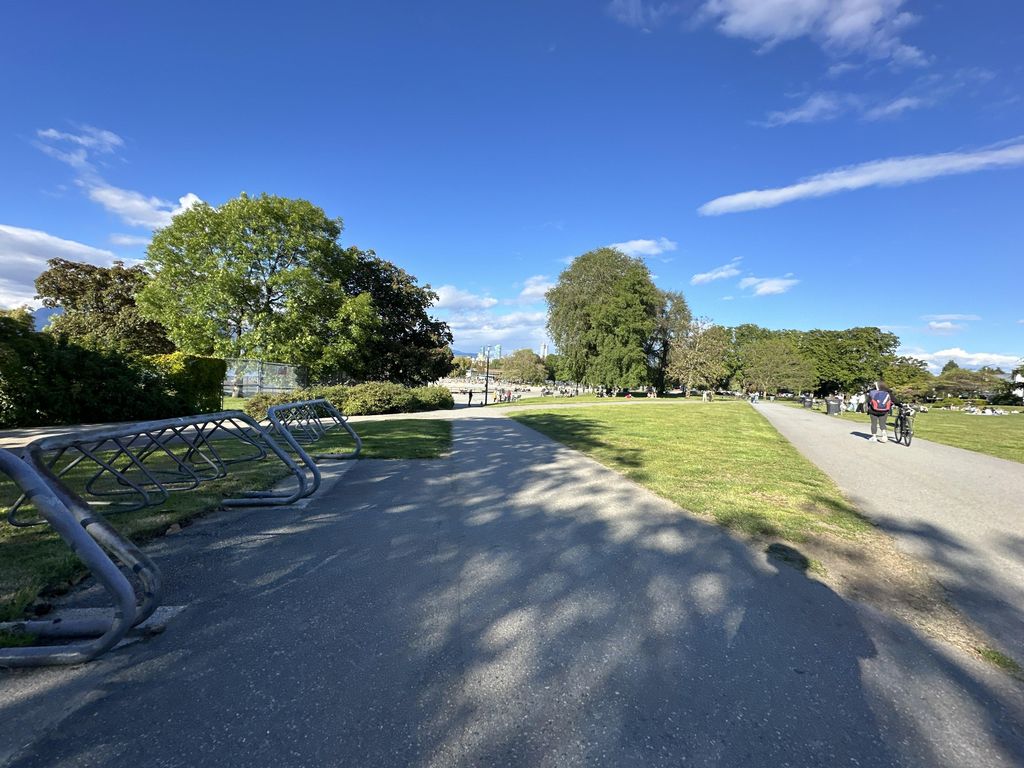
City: vancouver